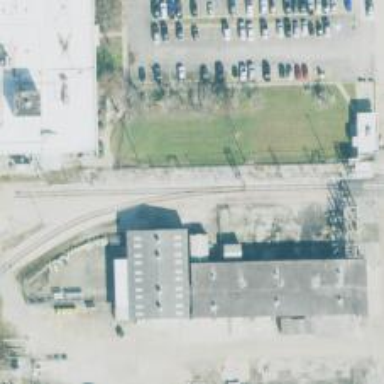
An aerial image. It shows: Railway spur service.